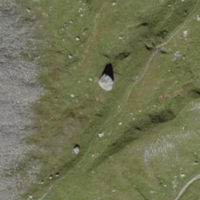
EUNIS habitat code: 23
Species observed at this site:
Aquila chrysaetos
Linaria cannabina
Agriades glandon